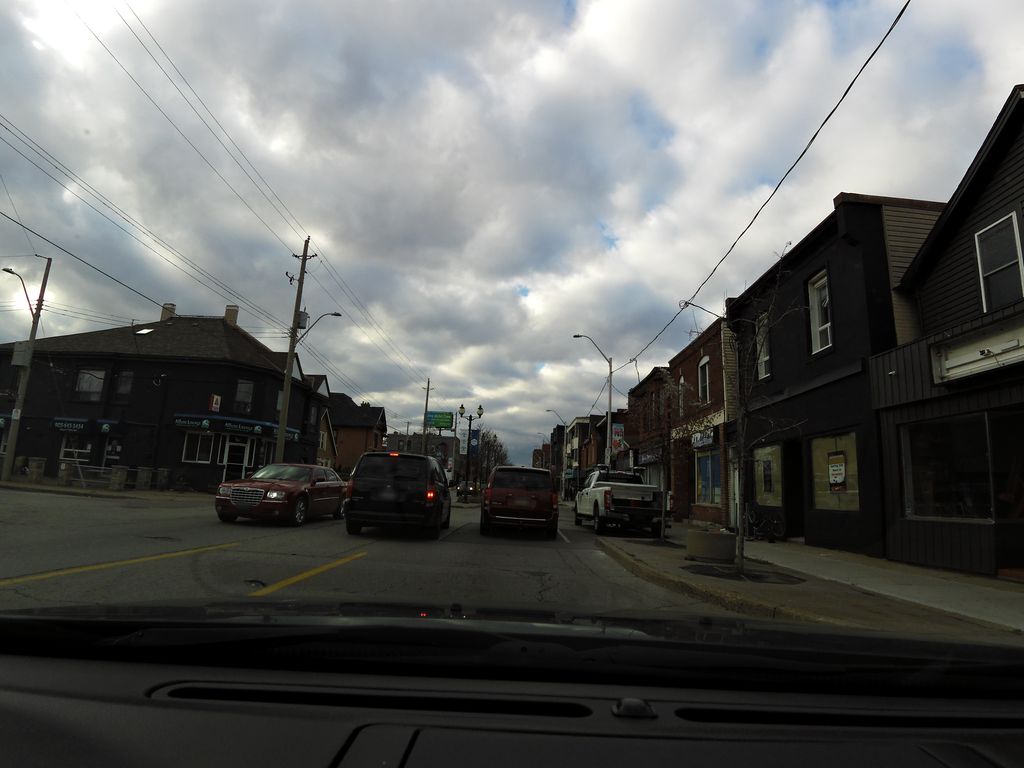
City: hamilton